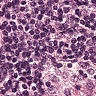
Metastatic tissue present: no